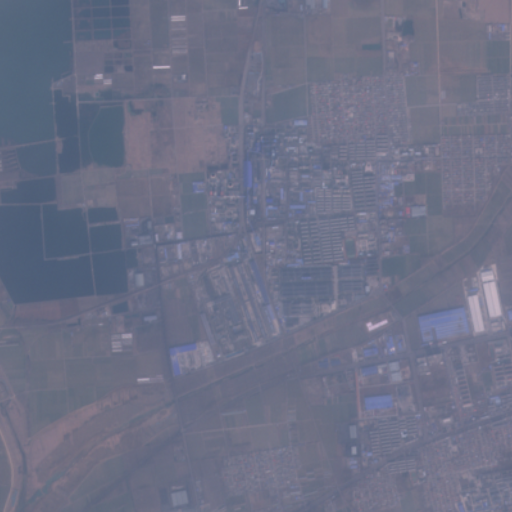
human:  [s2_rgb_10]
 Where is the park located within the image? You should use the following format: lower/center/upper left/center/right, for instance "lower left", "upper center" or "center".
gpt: The park is located in the lower right of the image.
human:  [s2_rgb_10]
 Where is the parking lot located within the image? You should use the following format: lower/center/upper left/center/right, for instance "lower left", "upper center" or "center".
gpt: The parking lot is located in the center of the image.
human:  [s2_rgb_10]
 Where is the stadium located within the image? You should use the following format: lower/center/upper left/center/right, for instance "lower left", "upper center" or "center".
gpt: The stadium is located in the center right of the image.
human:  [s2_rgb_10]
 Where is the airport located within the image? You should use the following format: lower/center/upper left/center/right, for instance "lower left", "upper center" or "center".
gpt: There is no airport in the image.